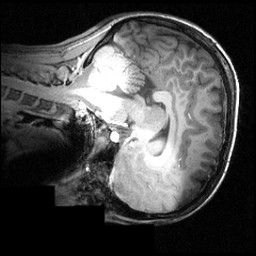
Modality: T1w
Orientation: sagittal
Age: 12
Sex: female
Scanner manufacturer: siemens
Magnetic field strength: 3.951 T
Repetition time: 1.5 s
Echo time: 0.00335 s